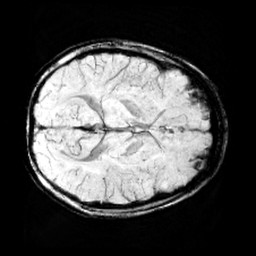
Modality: minIP
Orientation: axial
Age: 12
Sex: male
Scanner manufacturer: siemens
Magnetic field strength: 3 T
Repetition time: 0.027 s
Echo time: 0.02 s